Question: I was trying to implement a simple ajax example in asp.
1. The form has a textbox that takes a user name and validates the username after tab out.
2. If user name is valid, a (green tick) sign is shown indicating that username is valid
3. Else, a red cross image is shown
4. A loading animation is shown while ajax request in in progess.
What happens is the red cross image is shown after the textbox with some gap (space) that looks odd. The gap is reserved for animated loading image and green sign image.
How do I remove this.
I want to show green or red image at the same place in the UI as both of them do not appear at the same time.

The code is:
'''
<table><tr><td>
User Id:&nbsp;</td><td>
<asp:TextBox ID="TextBox1" runat="server" ontextchanged="TextBox1_TextChanged"
AutoPostBack="True"></asp:TextBox></td><td>
&nbsp;&nbsp;
<div style="height:30px;width:30px">
<asp:UpdateProgress ID="UpdateProgress1" runat="server" DisplayAfter="100">
<ProgressTemplate>
<asp:Image ID="loading" runat="server" ImageUrl="loading.gif" Height="20px" Width="20px" />
</ProgressTemplate>
</asp:UpdateProgress></div>
</td><td>
<asp:Image ID="Image1" runat="server" Height="15px"
ImageUrl="~/valid-icon.gif" ToolTip="Valid User Id" Visible="False"
Width="15px" /></td><td>
&nbsp;&nbsp;<asp:Image ID="Image2" runat="server" Height="15px"
ImageUrl="~/invalid_icon.png" ToolTip="Invalid User Id. Already exists"
Visible="False" Width="15px" />
&nbsp;</td></tr></table>
'''
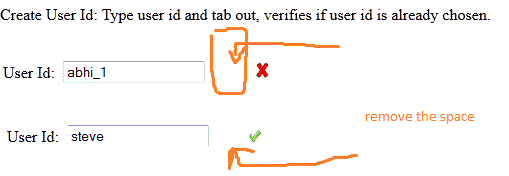
Answer: You should try this, Place both Valid-icon and Invalid-icon and div with Update Progress in a single td, no need to place these in separate td. Place Update Progress at last in td. It will solve your problem
'''
<table>
<tr>
<td>
User Id:&nbsp;
</td>
<td>
<asp:TextBox ID="TextBox1" runat="server" ontextchanged="TextBox1_TextChanged"
AutoPostBack="True"></asp:TextBox>
</td>
<td>
<asp:Image ID="Image1" runat="server" Height="15px"
ImageUrl="~/valid-icon.gif" ToolTip="Valid User Id" Visible="False"
Width="15px" />
<asp:Image ID="Image2" runat="server" Height="15px"
ImageUrl="~/invalid_icon.png" ToolTip="Invalid User Id. Already exists"
Visible="False" Width="15px" />
<div style="height:30px;width:30px">
<asp:UpdateProgress ID="UpdateProgress1" runat="server" DisplayAfter="100">
<ProgressTemplate>
<asp:Image ID="loading" runat="server" ImageUrl="loading.gif" Height="20px" Width="20px" />
</ProgressTemplate>
</asp:UpdateProgress>
</div>
</td>
</tr>
</table>
'''